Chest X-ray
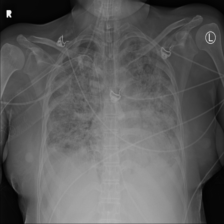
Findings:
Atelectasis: negative
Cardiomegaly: negative
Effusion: negative
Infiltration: positive
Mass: negative
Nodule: negative
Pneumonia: negative
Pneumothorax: negative
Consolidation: negative
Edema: negative
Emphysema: negative
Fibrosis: negative
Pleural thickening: negative
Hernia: negative